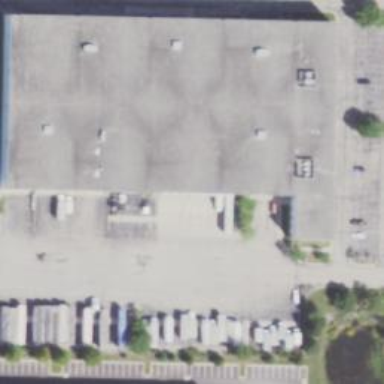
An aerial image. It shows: Warehouse.